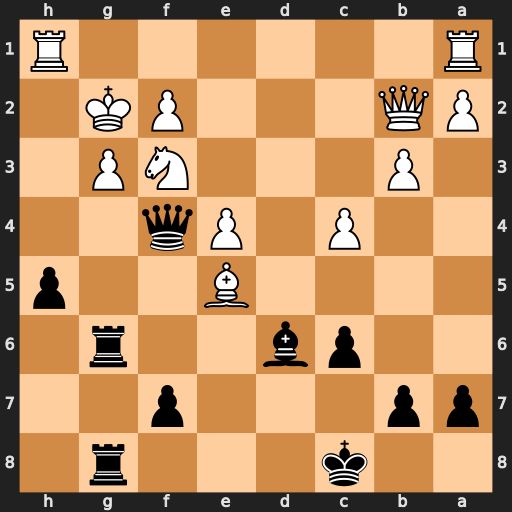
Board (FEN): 2k3r1/pp3p2/2pb2r1/4B2p/2P1Pq2/1P3NP1/PQ3PK1/R6R
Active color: b
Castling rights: -
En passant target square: -
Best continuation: Rxg3+ Kf1 Qxf3 Bxg3 Qxh1+ Ke2 Qxe4+